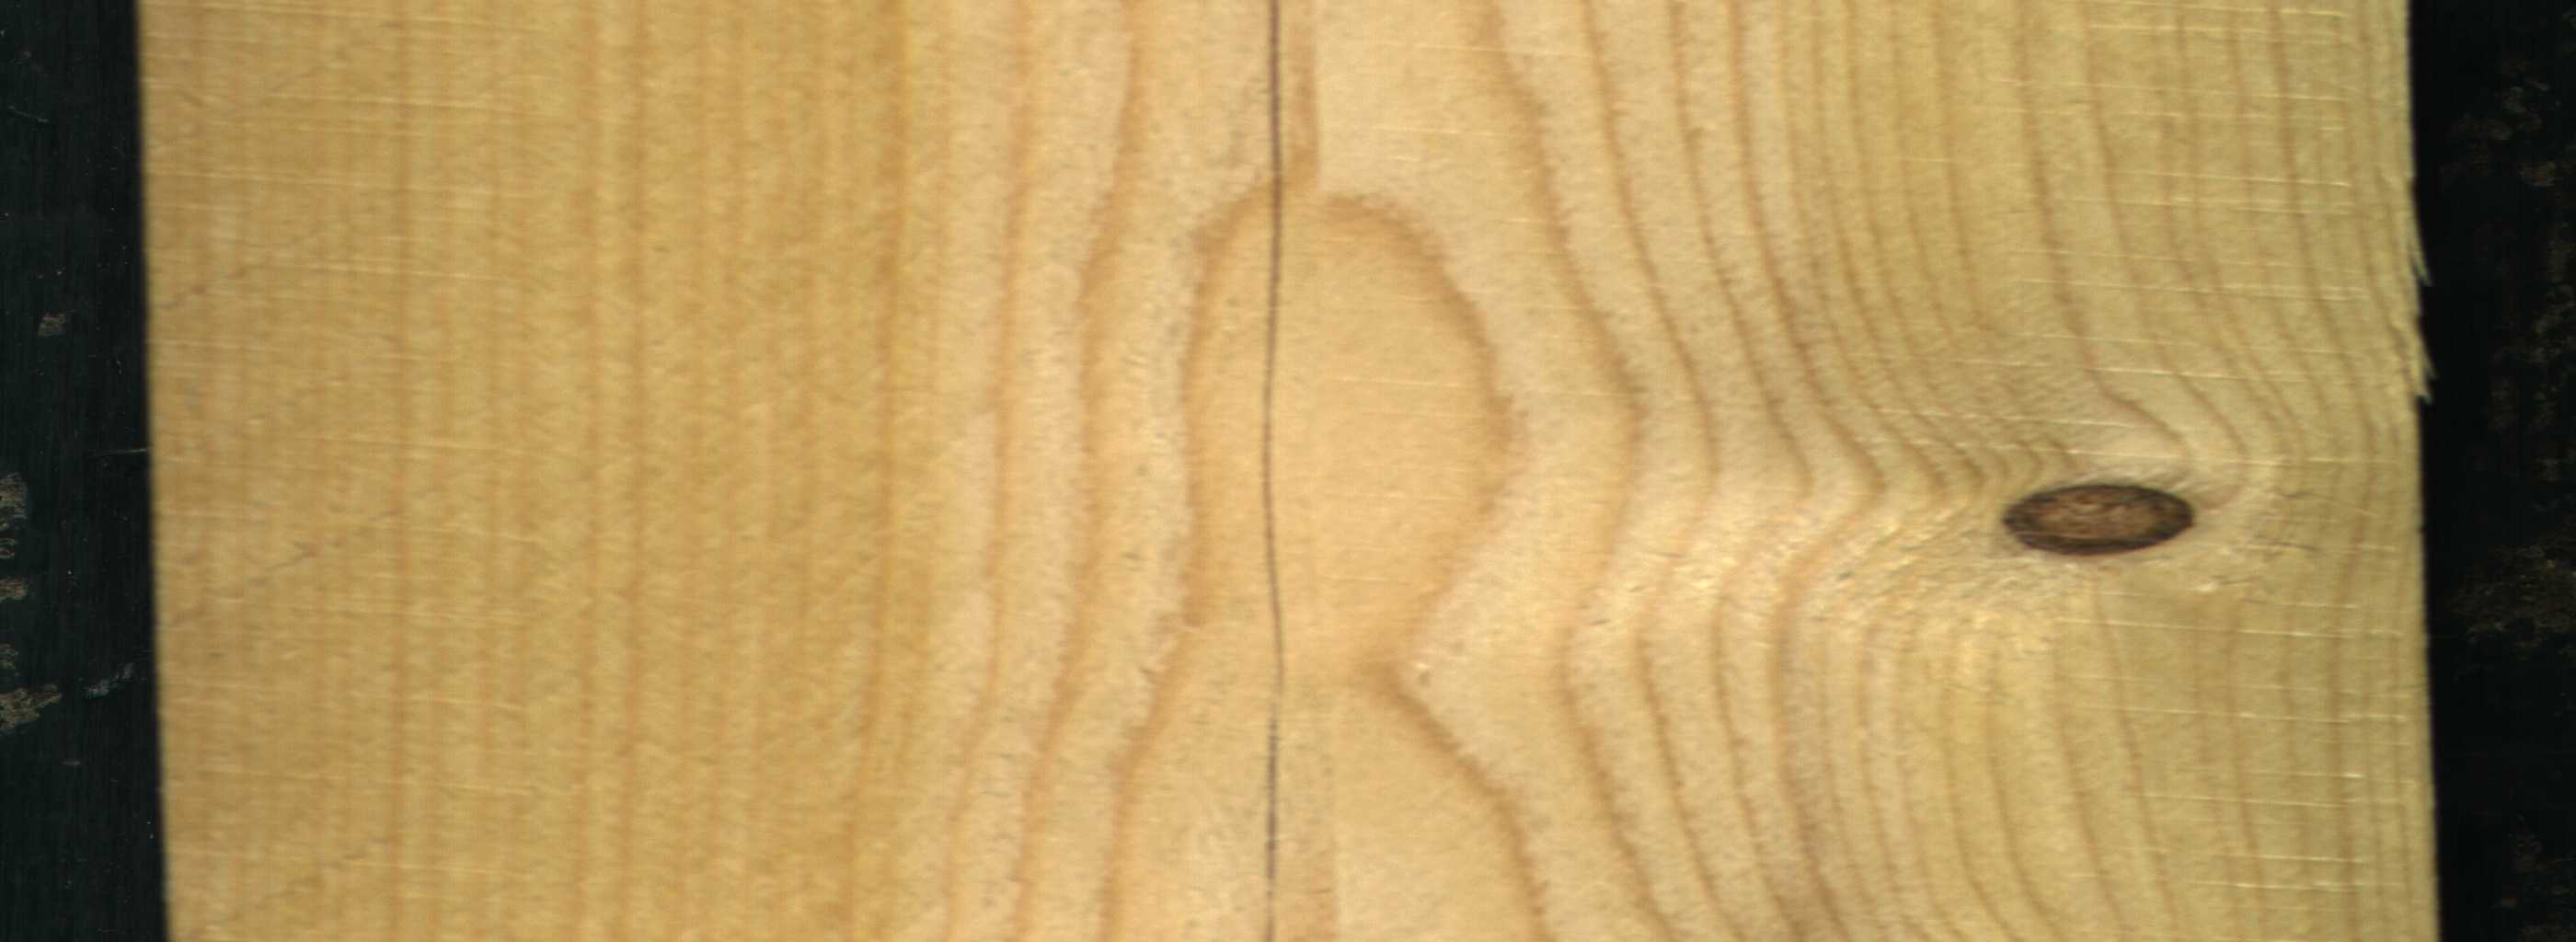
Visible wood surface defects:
Crack
Live_Knot